Aerial crown-view tile of a tropical tree (Barro Colorado Island, Panama), acquired 20250217:
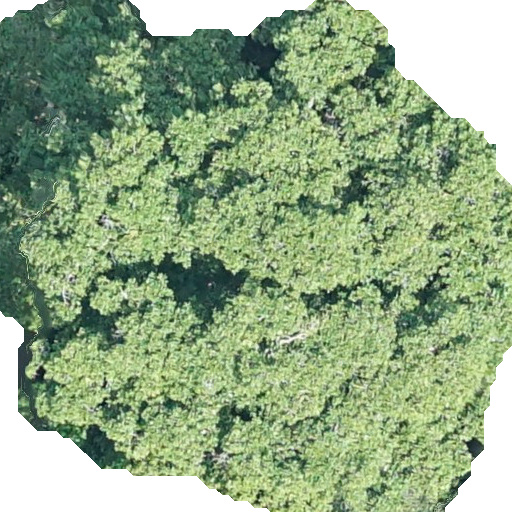
Species: Ficus obtusifolia
GBIF accepted scientific name: Ficus obtusifolia
Crown area: 353.113 m²